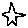
Label: star